Field crop: maize
Growth stage: 2
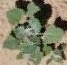
Species: chenopodium